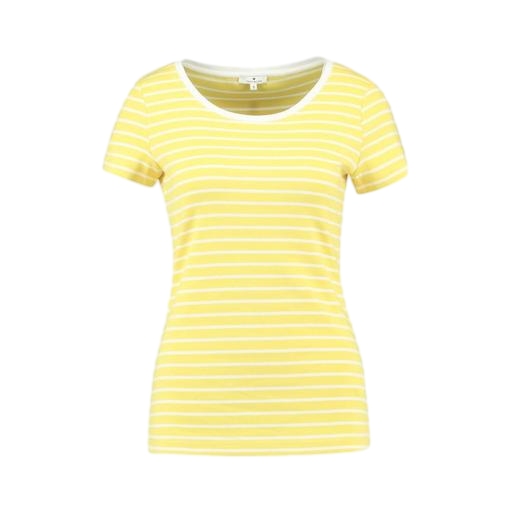
yellow and white t shirt, yellow iconic women's round neck t-shirt, yellow scoop tee, white background